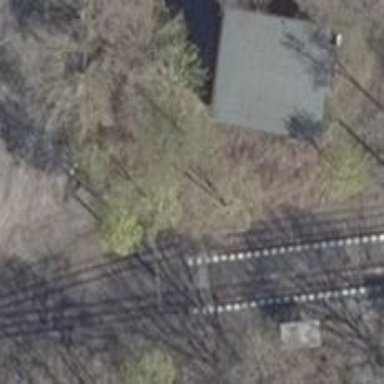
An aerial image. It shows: Disused railway line with electrified contact line.